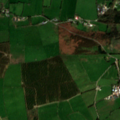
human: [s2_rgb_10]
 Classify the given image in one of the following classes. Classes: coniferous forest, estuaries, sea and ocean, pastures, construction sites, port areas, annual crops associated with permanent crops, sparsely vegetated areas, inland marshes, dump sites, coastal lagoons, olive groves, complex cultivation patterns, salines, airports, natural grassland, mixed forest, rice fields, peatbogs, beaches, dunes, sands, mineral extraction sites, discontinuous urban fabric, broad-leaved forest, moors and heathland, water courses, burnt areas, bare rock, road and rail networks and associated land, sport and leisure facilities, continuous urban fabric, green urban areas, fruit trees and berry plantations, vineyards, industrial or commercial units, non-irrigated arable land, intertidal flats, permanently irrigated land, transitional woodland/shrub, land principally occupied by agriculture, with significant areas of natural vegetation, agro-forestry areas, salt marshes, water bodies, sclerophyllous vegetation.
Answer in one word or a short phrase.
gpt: pastures, coniferous forest, transitional woodland/shrub